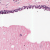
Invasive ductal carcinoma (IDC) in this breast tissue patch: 0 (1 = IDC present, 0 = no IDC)